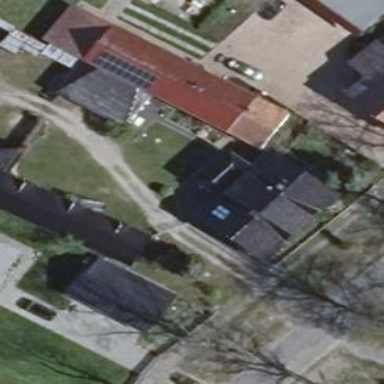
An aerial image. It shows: Black flat-roofed house.